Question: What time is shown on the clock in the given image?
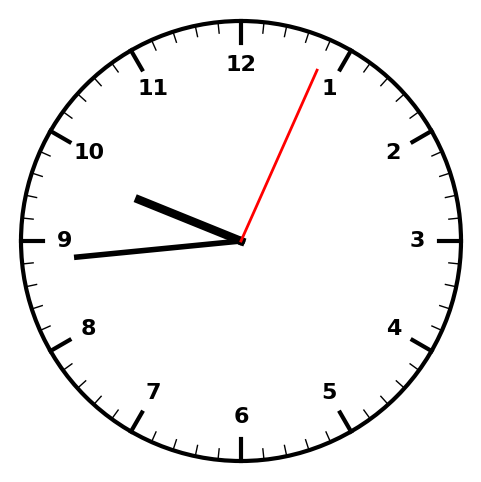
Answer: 09:44:04